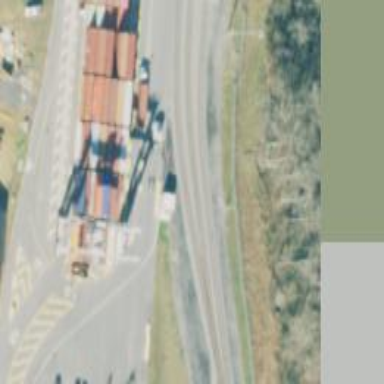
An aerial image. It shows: Rail spur service.